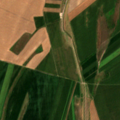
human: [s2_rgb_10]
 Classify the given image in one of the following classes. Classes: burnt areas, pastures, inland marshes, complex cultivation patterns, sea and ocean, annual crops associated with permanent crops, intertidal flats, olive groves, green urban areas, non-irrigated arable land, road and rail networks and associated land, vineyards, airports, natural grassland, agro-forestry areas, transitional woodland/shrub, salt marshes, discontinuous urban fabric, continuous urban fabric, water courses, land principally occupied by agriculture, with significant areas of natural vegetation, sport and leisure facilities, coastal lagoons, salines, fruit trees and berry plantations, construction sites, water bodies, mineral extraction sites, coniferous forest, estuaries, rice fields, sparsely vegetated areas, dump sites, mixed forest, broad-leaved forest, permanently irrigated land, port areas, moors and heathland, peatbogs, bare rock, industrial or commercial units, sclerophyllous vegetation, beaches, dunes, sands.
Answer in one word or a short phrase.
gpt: non-irrigated arable land